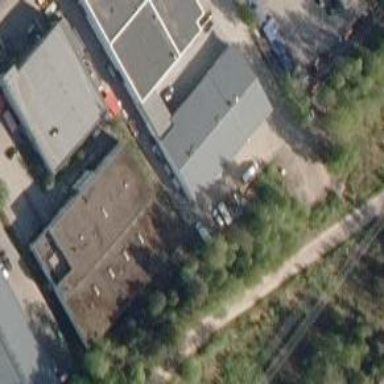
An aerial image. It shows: Industrial building.